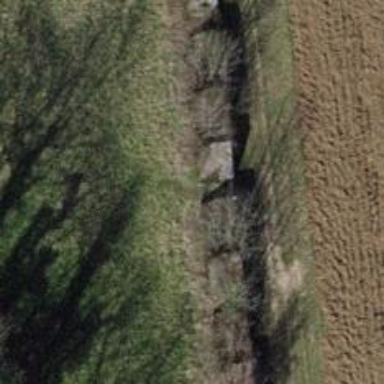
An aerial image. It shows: Block barrier.